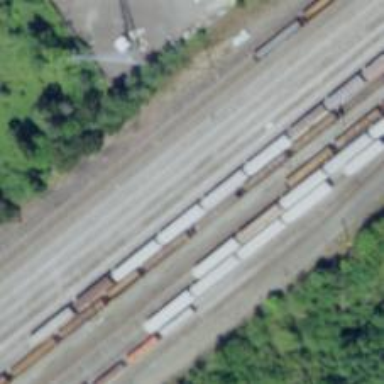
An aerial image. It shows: View of railway yard.